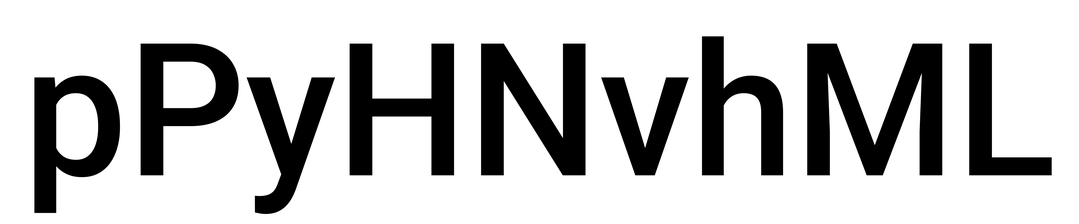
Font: Roboto_Medium